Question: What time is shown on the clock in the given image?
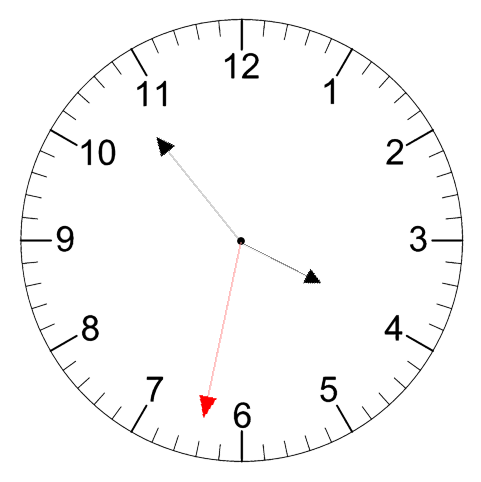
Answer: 03:53:32